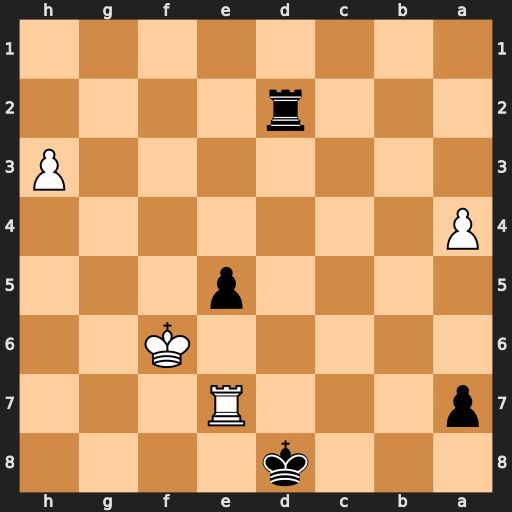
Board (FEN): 3k4/p3R3/5K2/4p3/P7/7P/3r4/8
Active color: b
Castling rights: -
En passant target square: -
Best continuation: Rd6+ Kf7 Rd7 Rxd7+ Kxd7 h4 e4 h5 e3 h6 e2 h7 e1=Q h8=Q Qe6+